Question: I want to create a simple class with the cdef statement, but it shows me a SyntaxError.
'''
cdef class MyClass:
pass
'''

## What the heck is wrong here ?!
Thanks :)
:
My file was name '.py' and not '.pyx' and this caused the error.
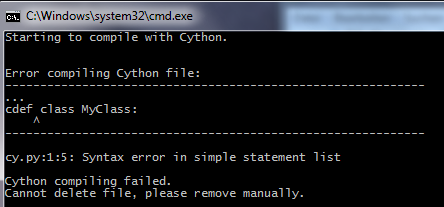
Answer: The suffix was '.py' and not '.pyx' and this caused the error.